Question: I am building sportsstore application from book "pro asp.net mvc3". In chapter 9 I have to add feature for image uploading. I have updated my domain object "Product" and added Columns into my database. After these steps author steven sanderson suggested that we need to update entity framework conceptual model so that db and my domain object mapped together properly.
I don't have sportsstore.edmx file in my solution as we started with POCO object and source code for this book also missing the edmx file?
As I am uploading image by editing product getting this error?
Implicit conversion from data type nvarchar(max) to varbinary is not allowed. Use the CONVERT function to run this query.
Description: An unhandled exception occurred during the execution of the current web request. Please review the stack trace for more information about the error and where it originated in the code.
Exception Details: System.Data.SqlClient.SqlException: Implicit conversion from data type nvarchar(max) to varbinary is not allowed. Use the CONVERT function to run this query.
My Product class is defined as:
'''
public class Product
{
[HiddenInput(DisplayValue = false)]
public int ProductID { get; set; }
[Required(ErrorMessage="Please enter a Product Name")]
public string Name { get; set; }
[Required(ErrorMessage="Please enter product description")]
[DataType(DataType.MultilineText)]
public string Description { get; set; }
[Required(ErrorMessage="Please enter product price")]
[Range(0.01, double.MaxValue,ErrorMessage="Please enter positive price")]
public decimal Price { get; set; }
[Required(ErrorMessage="Please enter product category")]
public string Category { get; set; }
public byte[] ImageData { get; set; }
[HiddenInput(DisplayValue = false)]
public string ImageMimeType { get; set; }
}
'''
My Product table is defined as

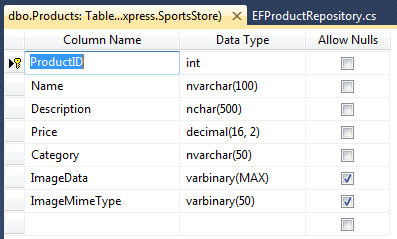
Answer: You can generate the edmx file by right clicking on a folder (models for example) => add => new item => ADO.NET Entity Data Model
it is indeed curious that in the database your image is a binary, and in the code it is a string.
I just googled the book and I see that they use a for the imageMimeType there
ps: the 'Description' field should also be a nvarchar(500)
source: <URL>